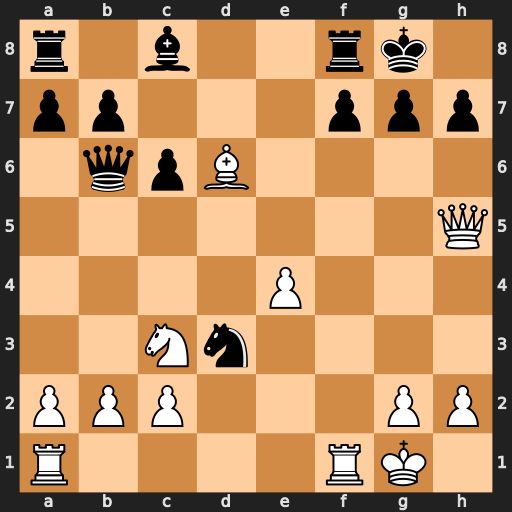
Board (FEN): r1b2rk1/pp3ppp/1qpB4/7Q/4P3/2Nn4/PPP3PP/R4RK1
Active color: w
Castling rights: -
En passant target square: -
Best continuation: Kh1 Nf2+ Rxf2 Qxf2 Bxf8